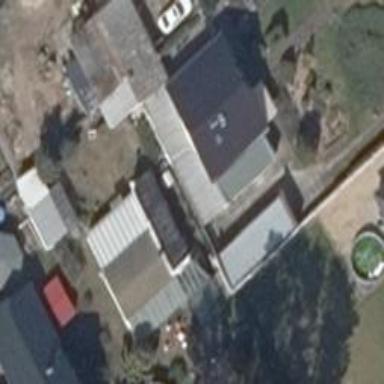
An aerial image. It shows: Detached building with gabled roof.